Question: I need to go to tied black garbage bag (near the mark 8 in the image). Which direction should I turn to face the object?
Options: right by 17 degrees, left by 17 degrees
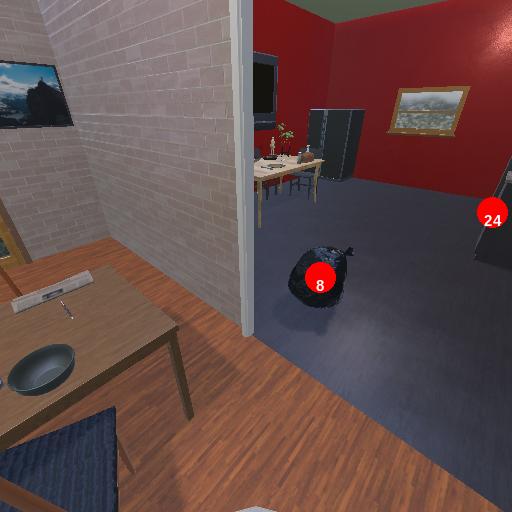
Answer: right by 17 degrees